高二 · 算术
6.下表给出一个“三角形数阵”:

.....

已知每一列的数成等差数列; 从第三行起, 每一行的数成等比数列, 每一行的公比都相等. 记第 $i$ 行第
$j$ 列的数为 $a_{i-j}$, 则 (1) $a_{8-3}=$ \$ \qquad \$ ;（2）前 20 行中 $\frac{1}{4}$ 这个数共出现了 \$ \qquad \$次.
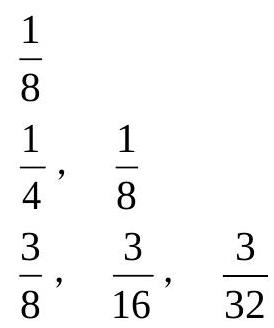
答案: $\frac{1}{4} 4$
解析: 观察“二角形数阵”，根据等差数列的通项公式可得第 $i$ 行第 1 个数为 $\frac{i}{8}$ ，再由等比数列的通项公式可得第 $i$ 行第 $j$ 列的数为 $a_{i-j}=\frac{i}{8} \times\left(\frac{1}{2}\right)^{j-1}$ ，所以 $a_{8-3} \quad \frac{8}{8} \times\left(\frac{1}{2}\right)^{3-1}=\frac{1}{4}$ ，当 $i=2, j=1 ; i=4, j=2 ; i=8, j=3 ; i=16, j=4$ 时, 共有 4 个位置出现 $\frac{1}{4}$, 即前 20 行中 $\frac{1}{4}$ 这个数共出现了 4 次, 故答案为 $\frac{1}{4} ， 4$.